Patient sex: M
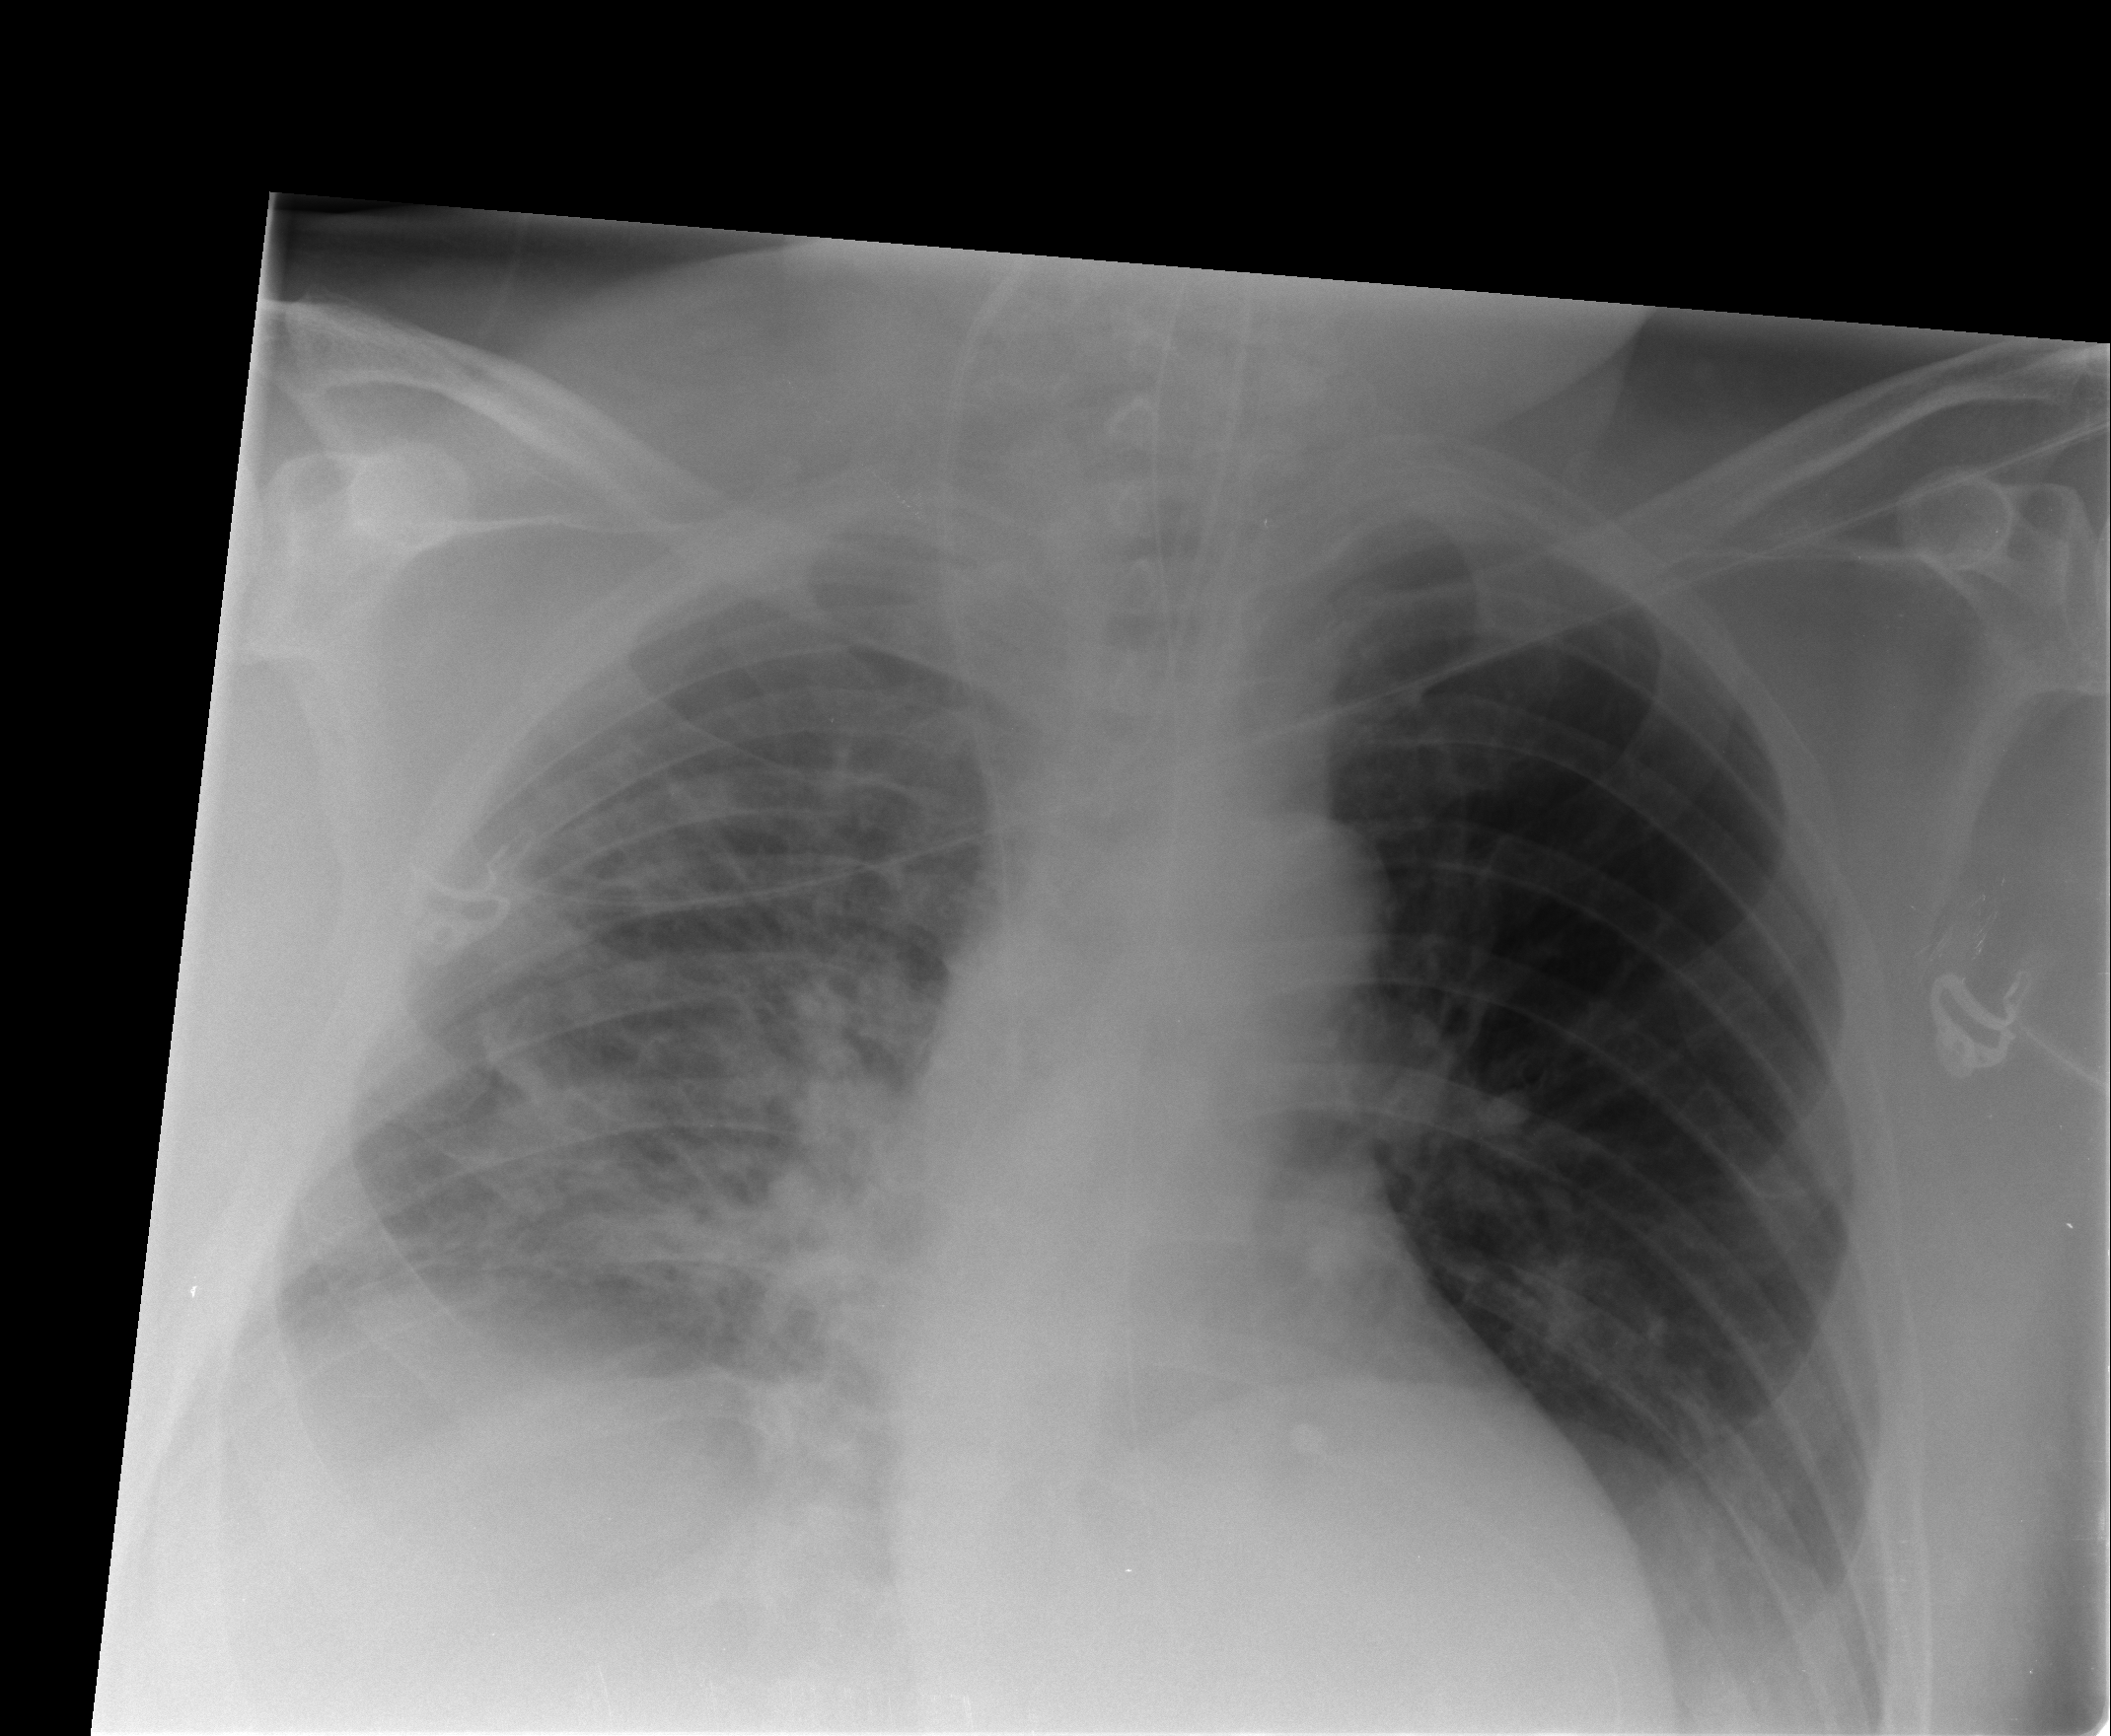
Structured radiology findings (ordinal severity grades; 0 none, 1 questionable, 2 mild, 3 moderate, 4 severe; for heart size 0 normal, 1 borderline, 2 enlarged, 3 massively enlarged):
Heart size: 1
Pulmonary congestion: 2
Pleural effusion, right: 1
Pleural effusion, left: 1
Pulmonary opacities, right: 2
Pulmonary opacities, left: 0
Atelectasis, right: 2
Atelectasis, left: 2